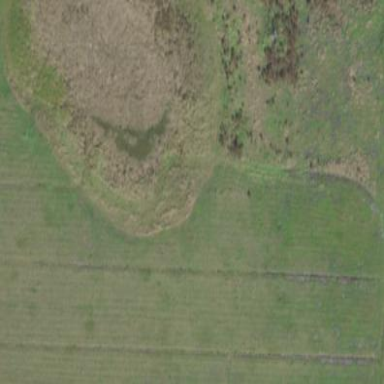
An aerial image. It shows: Marshy wetland area.